Question: Basically, according to my knowledge,
If we use GDB to debug execute code compiled from C source code,
compiler will leave the source code Path in the ELF/PE file, so
GDB will use the source code to facilitate our debug process.
But how can GDB provide the asm code info in the above process? I give a example captured on my computer as below:

So my questions are:
1. How GDB provide the asm code? Is this asm code generated by disassembly?
2. If so, then how can GDB guarantee the disassembly accuracy? as I know that linear disassembly algorithm like OBJDUMP used can not distinguish data from code, commercial tool like IDA pro can also make mistake from time to time
Could anyone give me some help? Thank you!
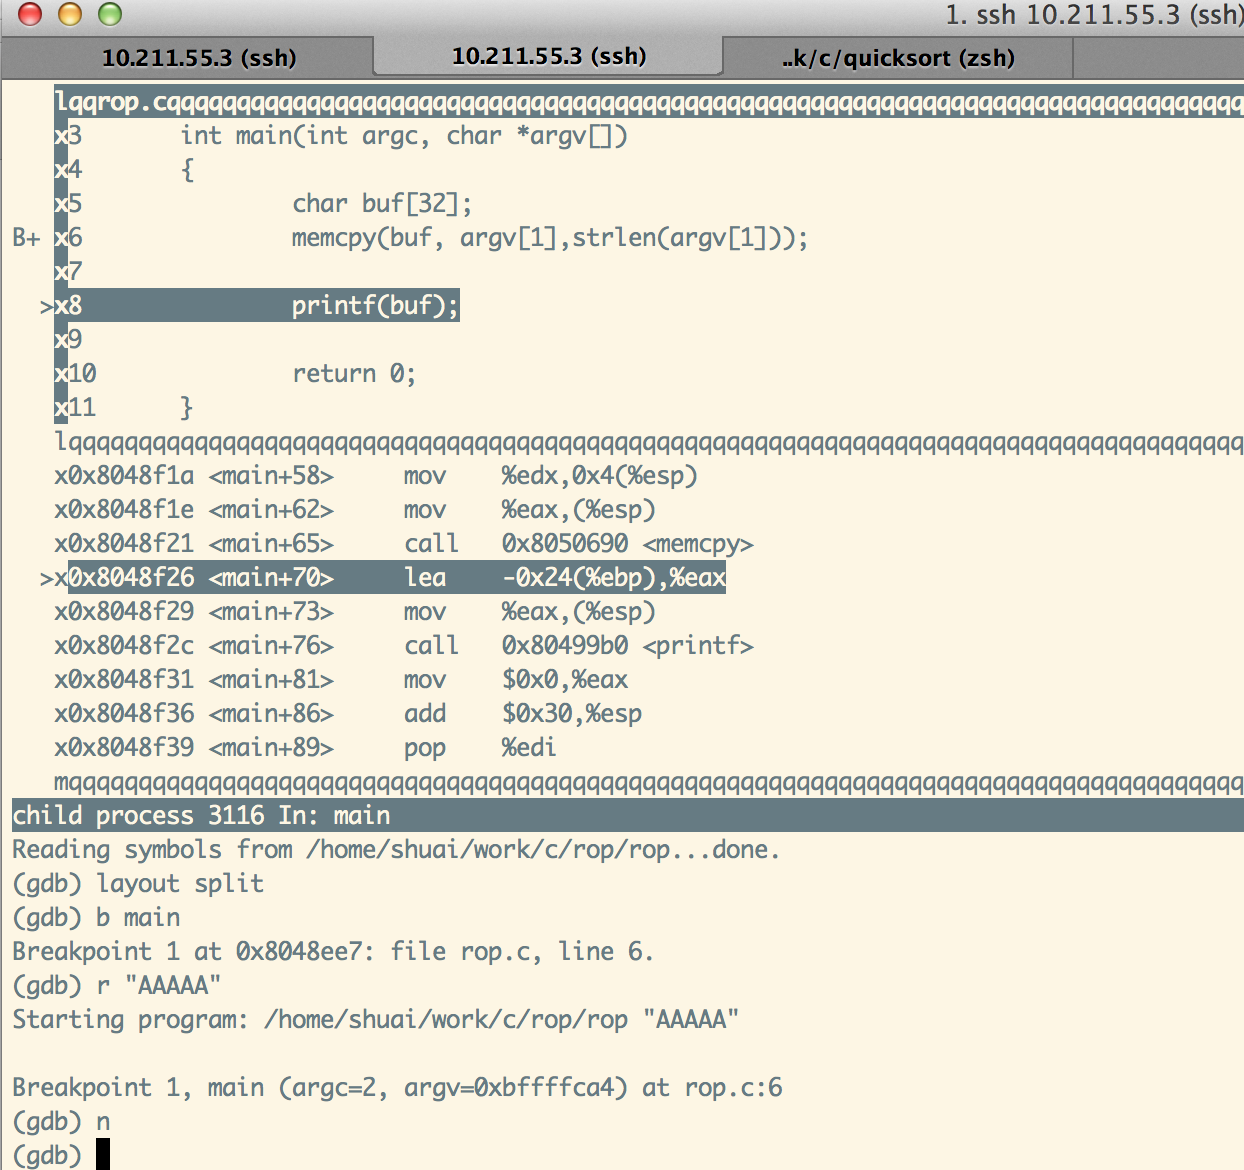
Answer: Remember that the "compiler" (e.g. <URL> does several things:
- - - -
By far the most complex part of this is the compilation-proper phase.
Remember also that assembly is more-or-less a direct representation of the machine instructions contained in the object code.
So, to answer your questions:
1. GDB reads your libraries/executables and trivially (relatively) extracts the machine instructions, and thus the assembly code. This is the disassembly process.
2. Again, since GDB is getting the machine instructions/object code directly from the libraries/executables, as long as it is able to accurately convert machine code to assembly instructions, there shouldn't be much problem providing an accurate disassembly.
In other words there a is a 1:many mapping from source code to assembly, meaning that there are many possible permutations of assembly code for given source code, given different compilers, compiler options, etc. This means it is difficult, if not impossible to derive source code from pure object code. Thus for effective debugging of c source code, the source code must be available to GDB, be it embedded or in its original .c form.
Conversely there is much closer to a 1:1 mapping from assembly code to object code, as both more-or-less represent the same thing - the layout of instructions in memory necessary to create the given program. Therefore the disassembly process is much more straightforward than any potential "decompilation" process.